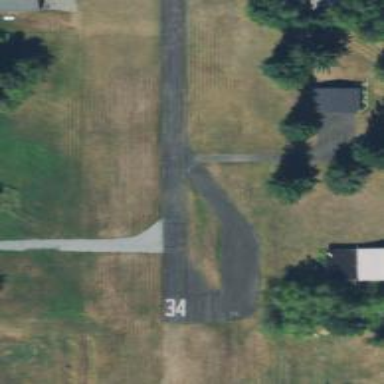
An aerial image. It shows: Taxiway at the airport with asphalt surface.